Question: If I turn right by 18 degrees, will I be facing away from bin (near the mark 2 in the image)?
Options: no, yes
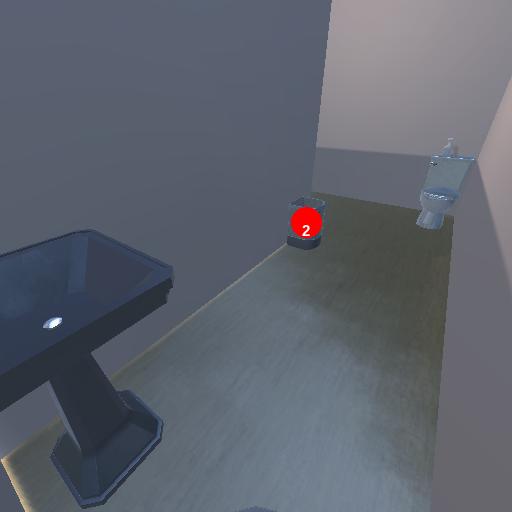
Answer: no